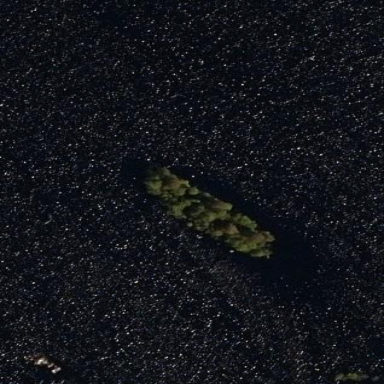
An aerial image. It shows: Islet covered in needle-leaved woodland.